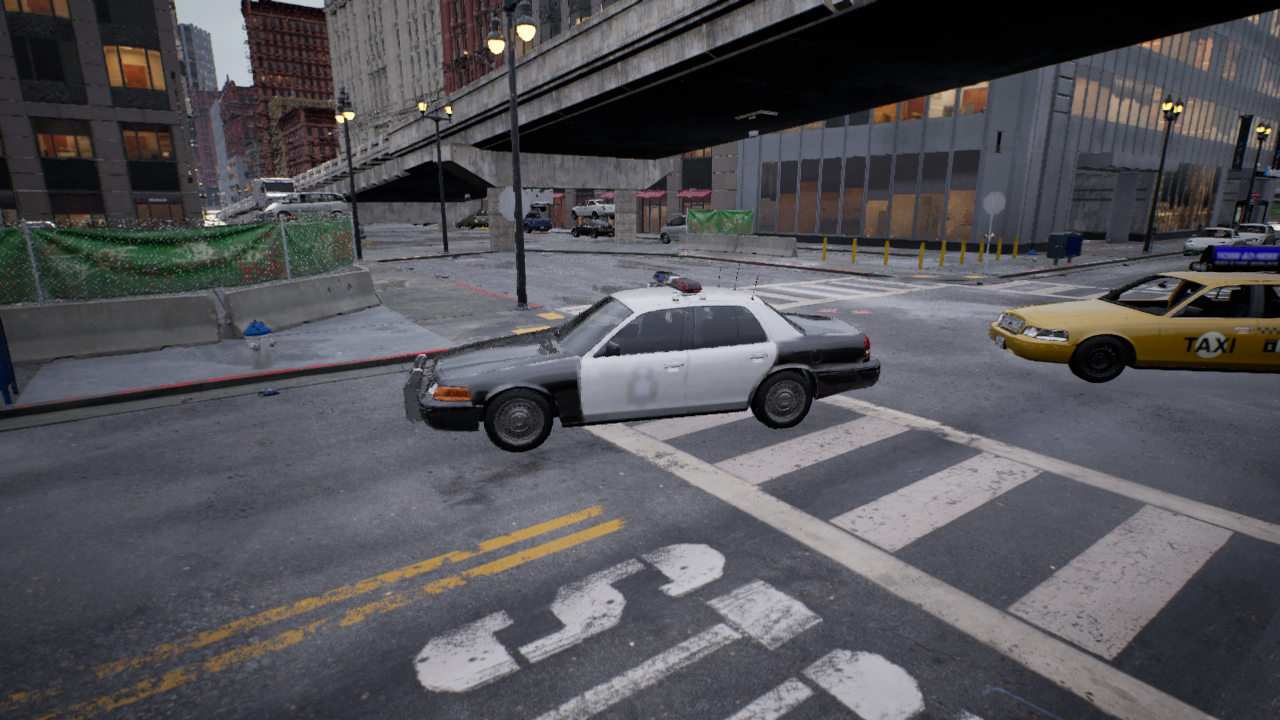
Venue: intersection
Lighting: clear day
Vehicle rig: sedan